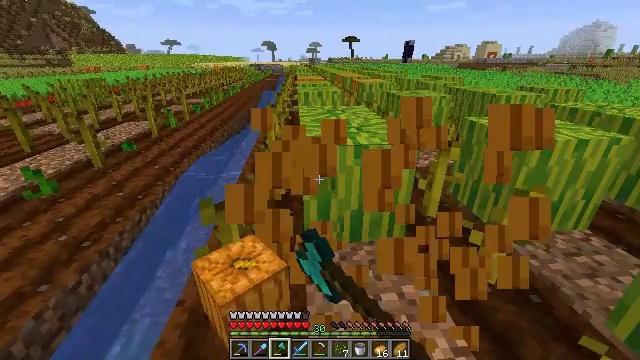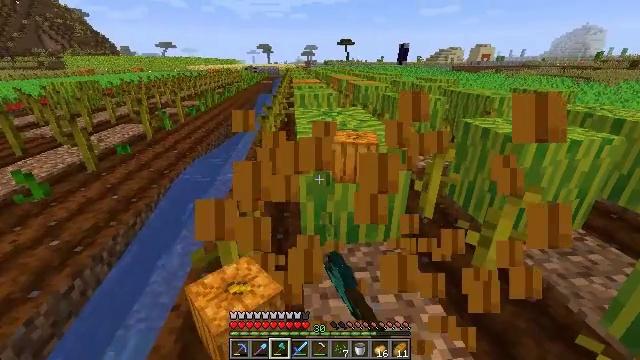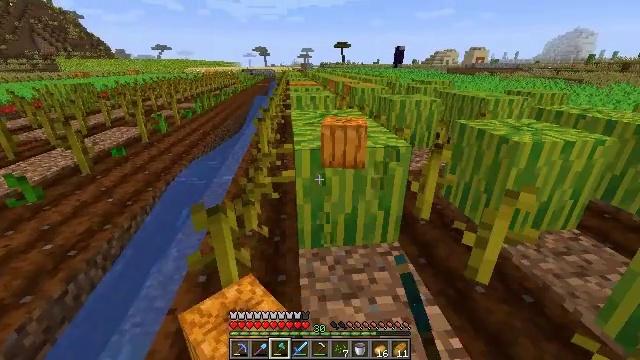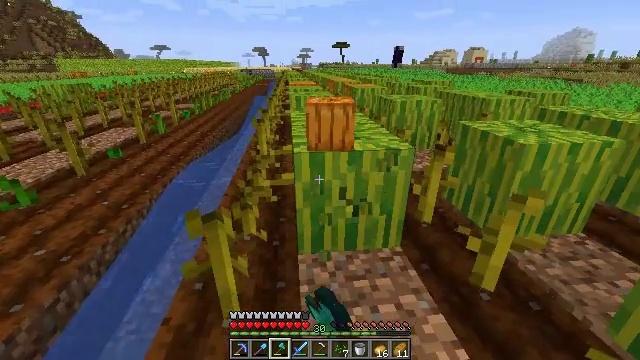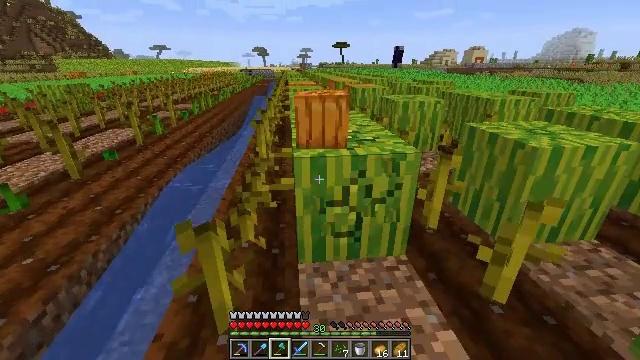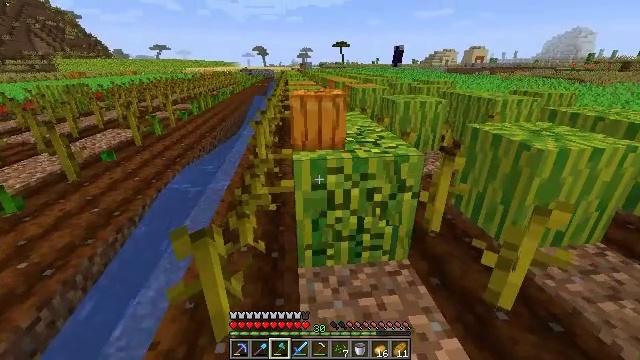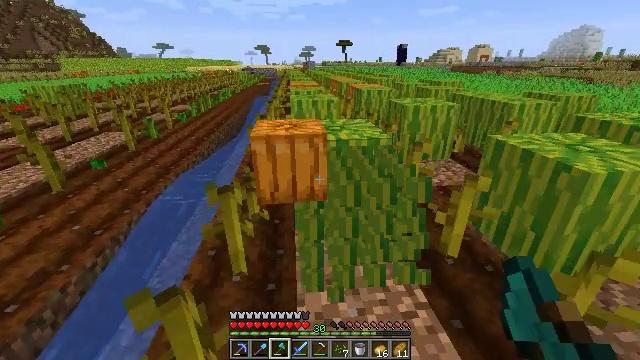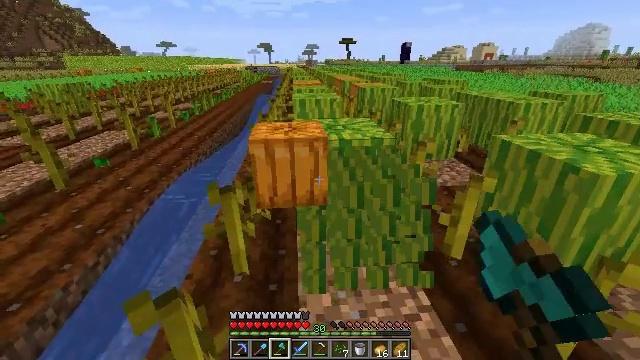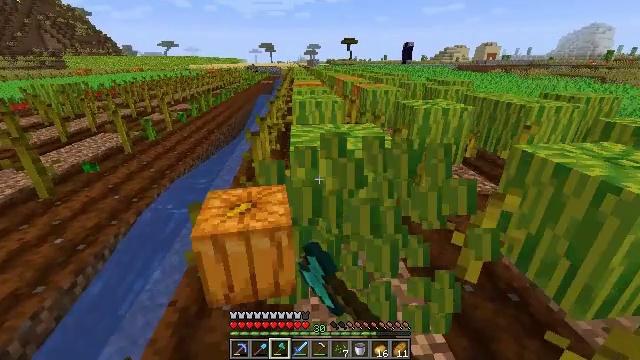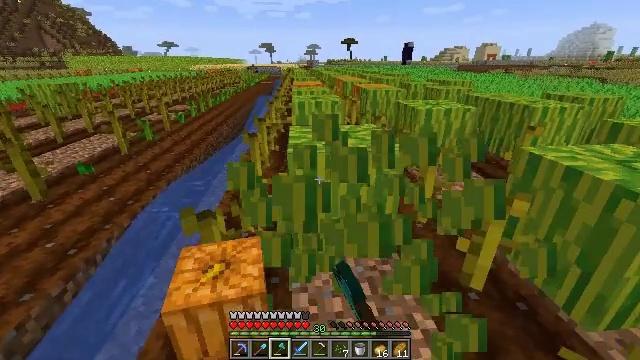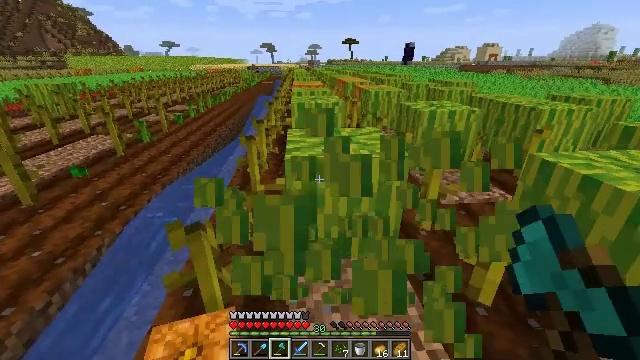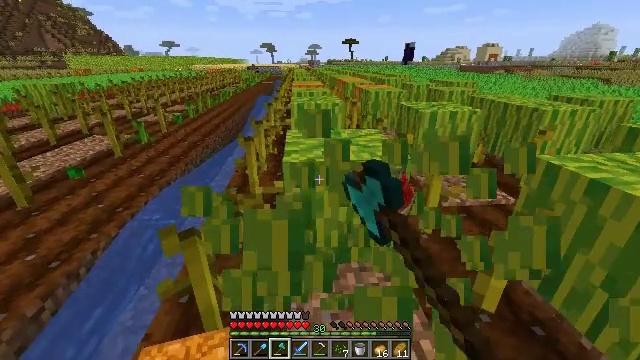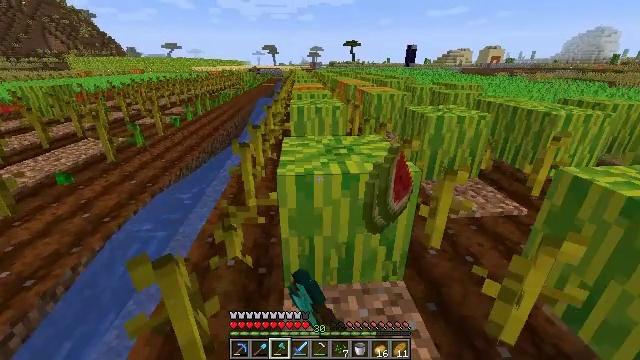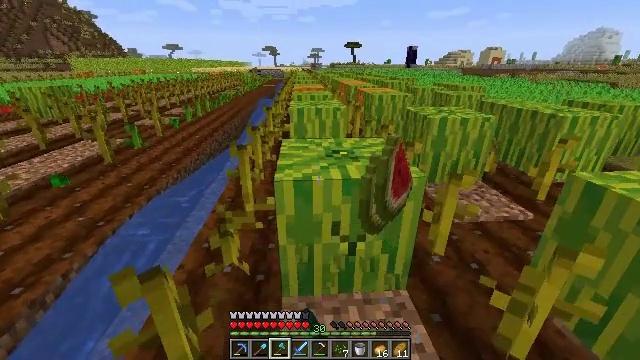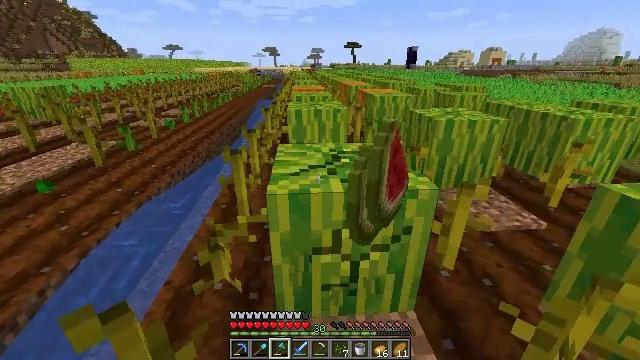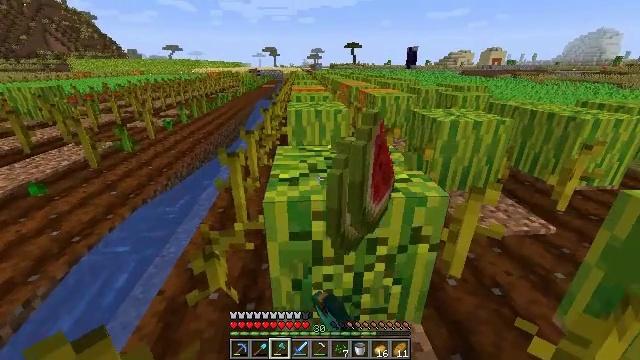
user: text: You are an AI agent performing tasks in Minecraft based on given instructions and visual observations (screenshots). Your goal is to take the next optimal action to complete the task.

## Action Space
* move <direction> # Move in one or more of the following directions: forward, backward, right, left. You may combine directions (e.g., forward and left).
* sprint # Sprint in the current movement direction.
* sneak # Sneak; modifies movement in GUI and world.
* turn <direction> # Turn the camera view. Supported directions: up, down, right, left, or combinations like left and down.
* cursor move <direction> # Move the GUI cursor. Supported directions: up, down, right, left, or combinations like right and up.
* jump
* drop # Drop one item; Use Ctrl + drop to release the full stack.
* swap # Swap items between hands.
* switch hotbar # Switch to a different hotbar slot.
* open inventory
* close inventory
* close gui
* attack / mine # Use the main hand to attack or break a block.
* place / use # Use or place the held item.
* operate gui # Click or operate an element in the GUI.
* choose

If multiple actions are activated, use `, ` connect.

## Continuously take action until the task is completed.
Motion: motion action
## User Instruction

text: Harvest melon from the farm.
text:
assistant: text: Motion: attack / mine
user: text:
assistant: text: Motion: attack / mine
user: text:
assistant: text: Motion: move forward, attack / mine
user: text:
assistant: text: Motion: move forward, attack / mine
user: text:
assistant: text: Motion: move forward, attack / mine
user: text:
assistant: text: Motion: move forward, attack / mine
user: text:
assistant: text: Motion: move forward, attack / mine
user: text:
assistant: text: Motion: attack / mine
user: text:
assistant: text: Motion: attack / mine
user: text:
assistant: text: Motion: move forward, attack / mine
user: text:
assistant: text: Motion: move forward, attack / mine
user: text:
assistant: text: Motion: move forward, attack / mine
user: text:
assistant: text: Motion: move forward, attack / mine
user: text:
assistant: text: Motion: attack / mine
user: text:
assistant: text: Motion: attack / mine
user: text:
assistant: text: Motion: attack / mine
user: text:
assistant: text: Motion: attack / mine
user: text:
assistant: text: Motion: move forward, attack / mine
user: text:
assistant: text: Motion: move forward, attack / mine
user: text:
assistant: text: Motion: move forward, attack / mine
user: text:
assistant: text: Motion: move forward, attack / mine
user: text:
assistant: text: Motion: move forward, attack / mine
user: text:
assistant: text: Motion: move forward, turn up, attack / mine
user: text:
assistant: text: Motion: move forward, attack / mine
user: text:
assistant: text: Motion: move forward, attack / mine
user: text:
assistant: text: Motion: move forward, attack / mine
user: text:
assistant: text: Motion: attack / mine
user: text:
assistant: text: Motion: attack / mine
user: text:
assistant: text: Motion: move forward, attack / mine
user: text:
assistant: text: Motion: move forward, attack / mine